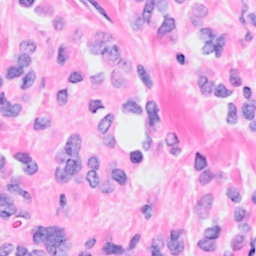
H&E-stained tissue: Breast